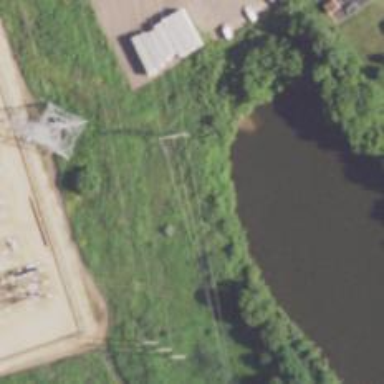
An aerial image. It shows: H-frame designed tower for power lines.